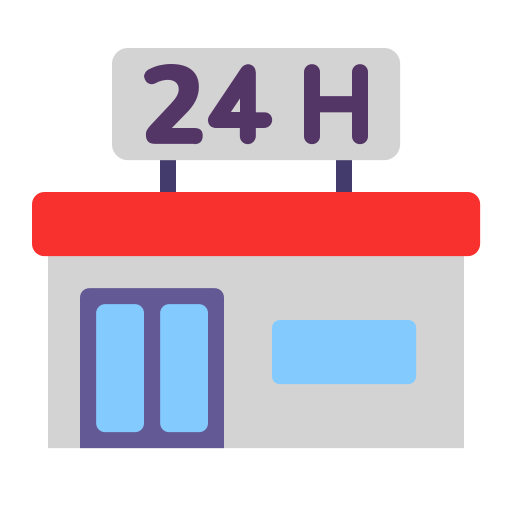
convenience store flat